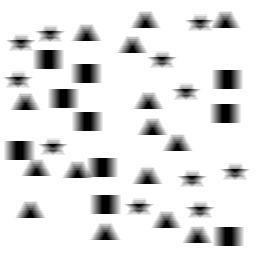
Squares: 10
Triangles: 15
Stars: 11
Total shapes: 36